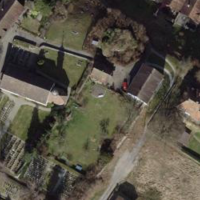
EUNIS habitat code: 54
Species observed at this site:
Tilia cordata